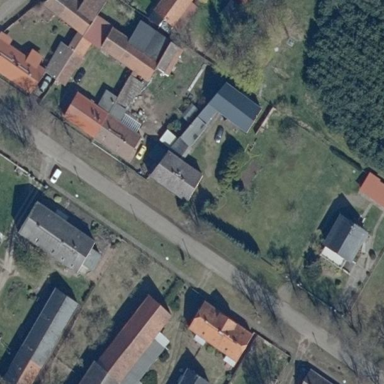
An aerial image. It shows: Simple house.